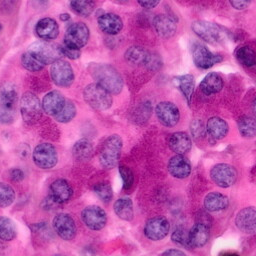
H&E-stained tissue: Pancreatic